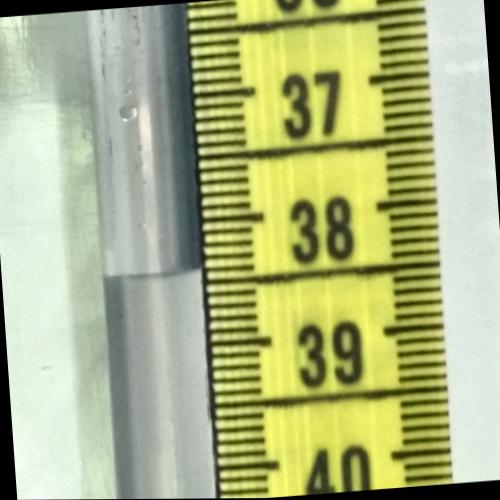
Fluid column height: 38.4 cm